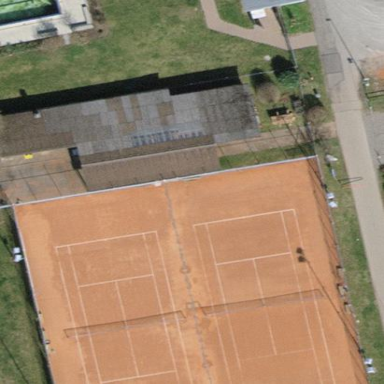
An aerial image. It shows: Clay tennis court on pitch.